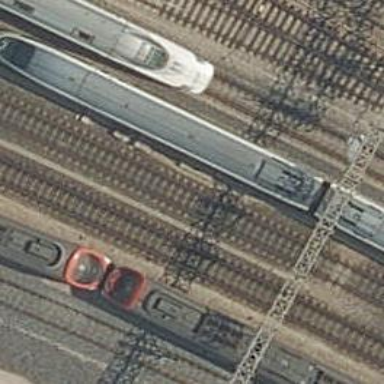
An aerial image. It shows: Railway track with contact lines for electrification.